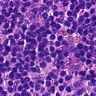
Metastatic tissue present: no